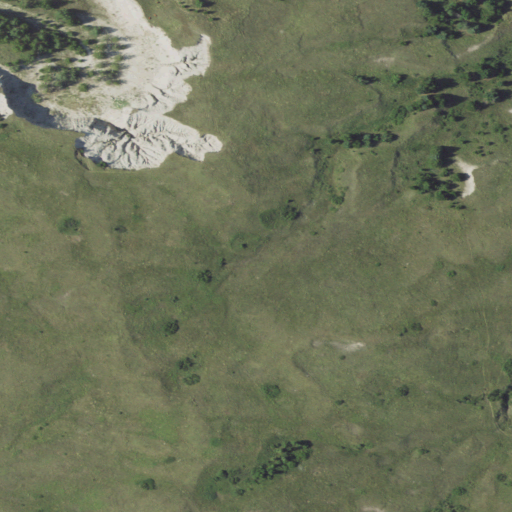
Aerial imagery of depression(s) in South Dakota named Cottonwood Basin containing grassland and barren land